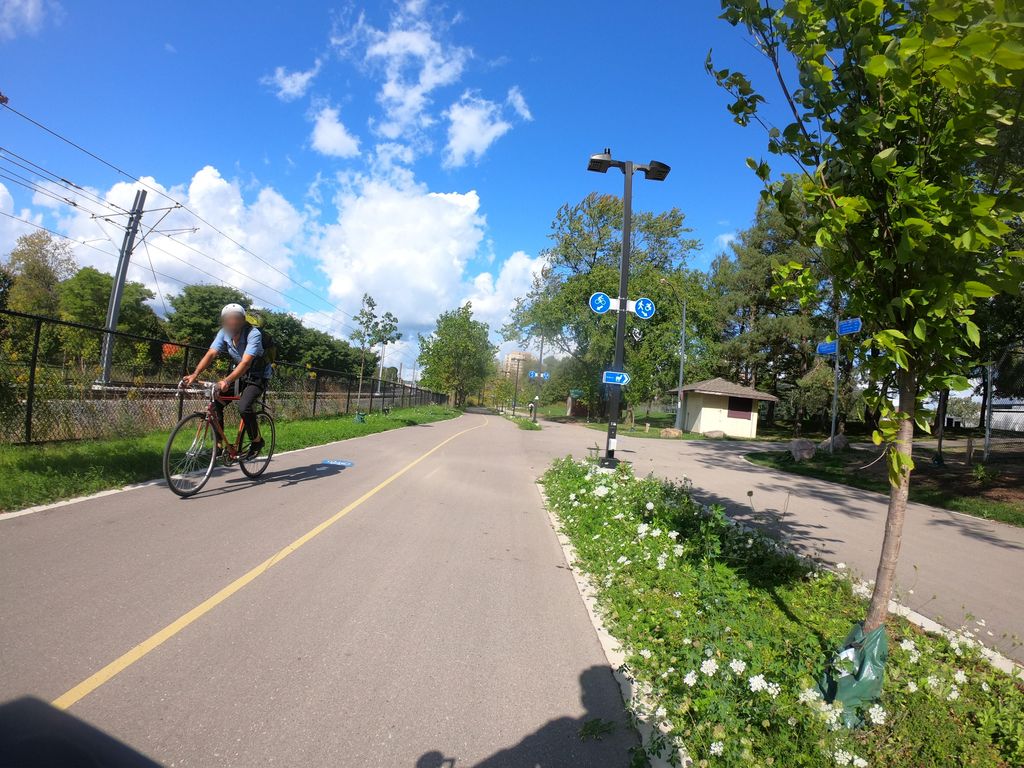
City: kitchener-waterloo